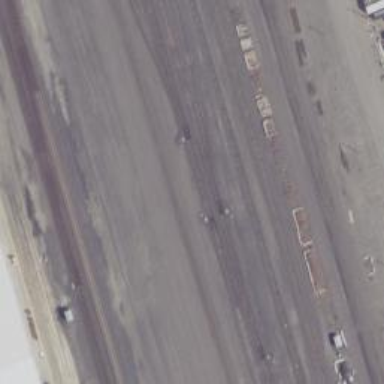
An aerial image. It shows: Railway yard used for servicing trains.